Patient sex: M
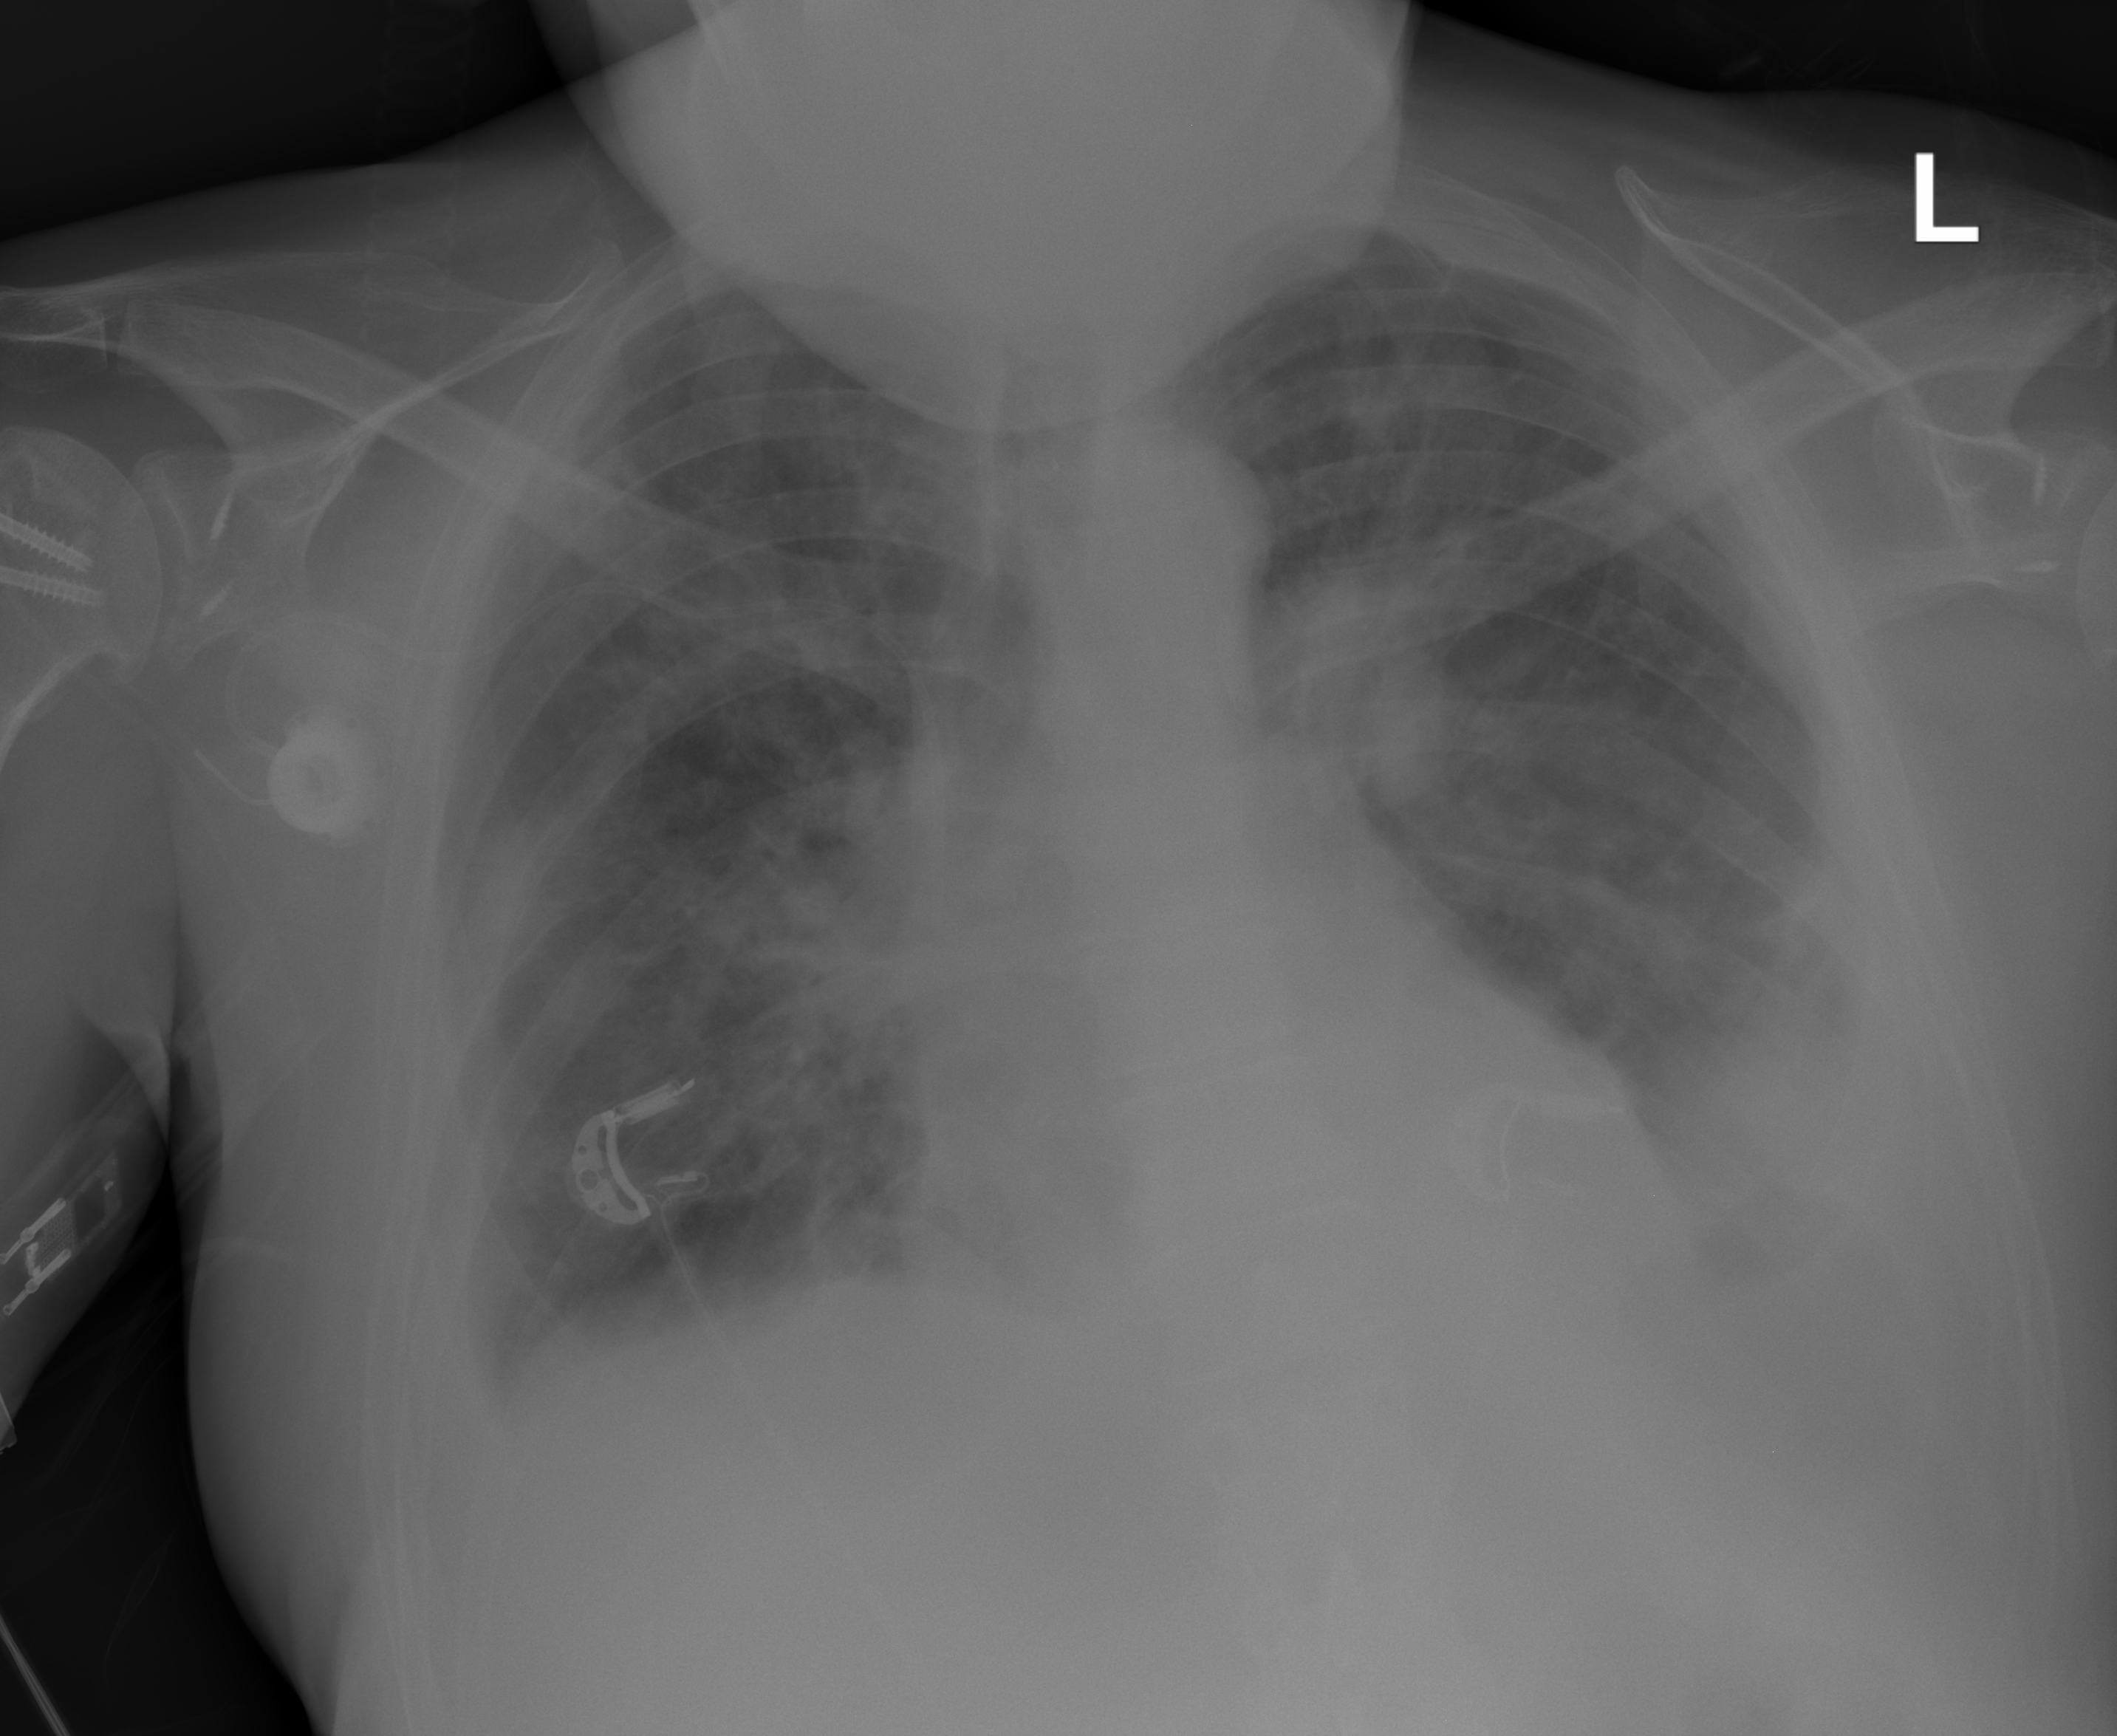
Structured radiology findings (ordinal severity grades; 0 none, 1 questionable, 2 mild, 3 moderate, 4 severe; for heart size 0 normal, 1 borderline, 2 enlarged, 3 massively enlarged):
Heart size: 2
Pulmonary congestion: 2
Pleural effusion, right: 2
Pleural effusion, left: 3
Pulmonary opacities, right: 2
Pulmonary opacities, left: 2
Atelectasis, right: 2
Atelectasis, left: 2